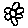
Label: flower